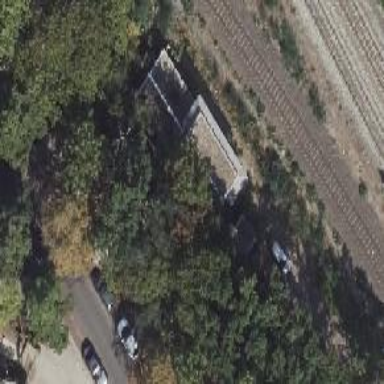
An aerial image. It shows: Service building.